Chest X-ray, PA view. Patient: 34 years old, sex M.
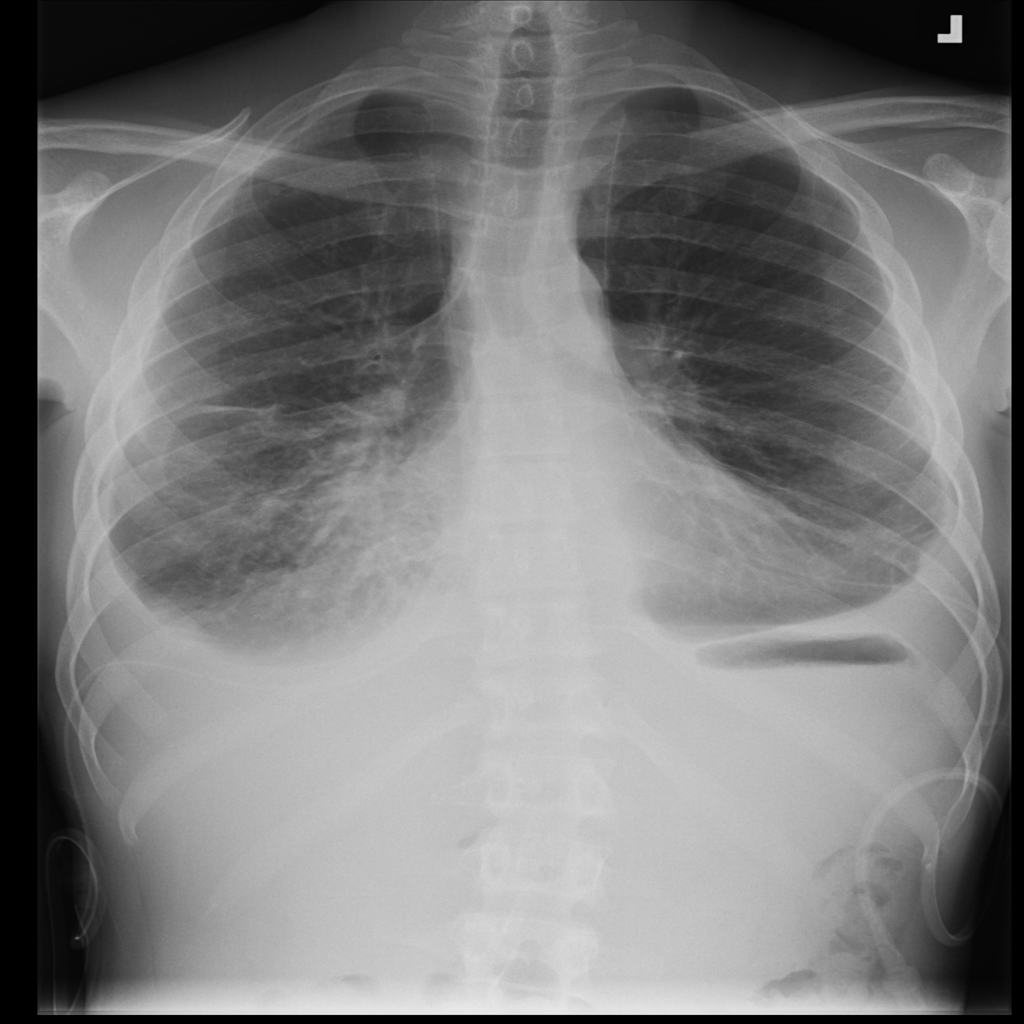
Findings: No Finding